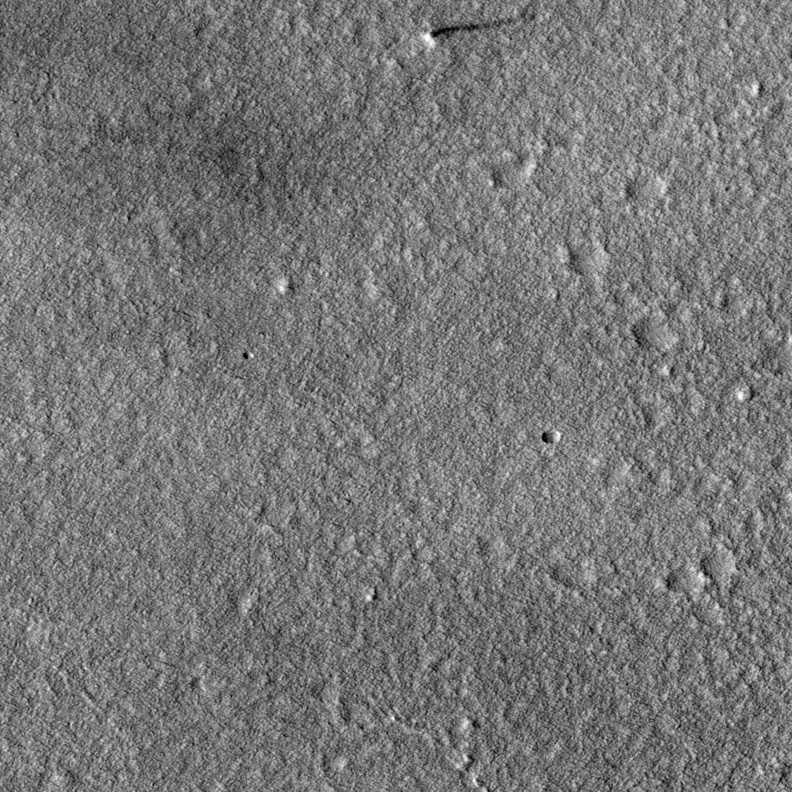
Label: dustdevil